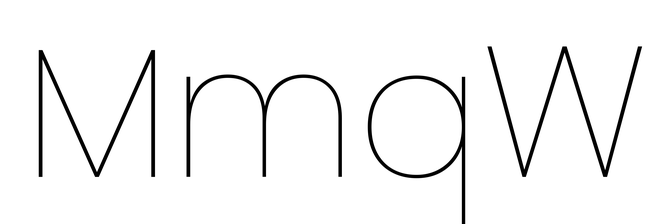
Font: Poppins-Thin